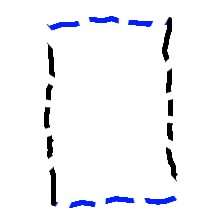
Shape: rectangle